Interaction volume radius: 5 \u00c5
Interaction volume height: 25 \u00c5
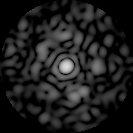
Disorder parameter: 0.8379